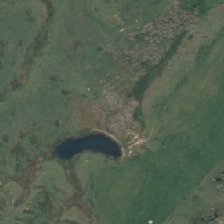
Land cover: grose_broom